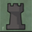
Piece: bR